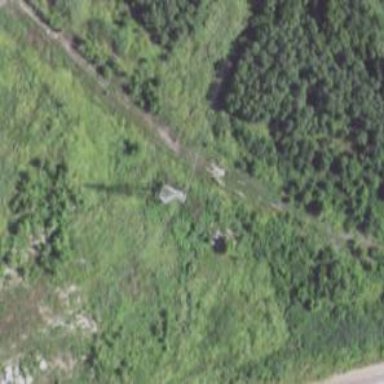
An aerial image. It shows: Abandoned spur railway.